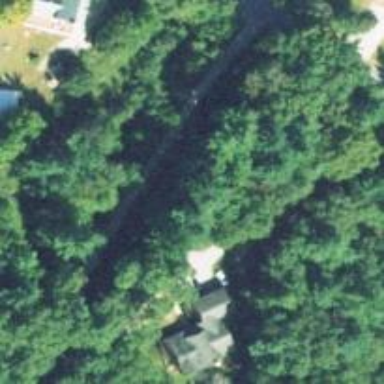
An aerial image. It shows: Residential driveway designated as service road.